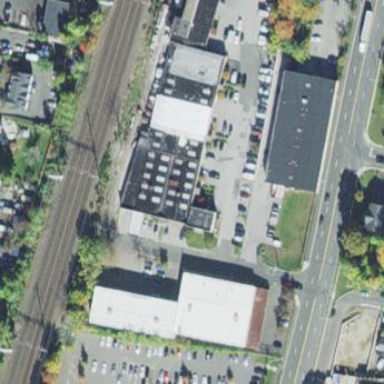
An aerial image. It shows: Part of building.